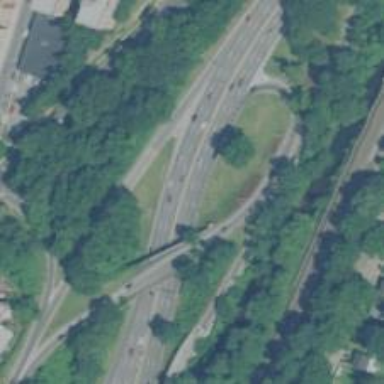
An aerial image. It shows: Motorway junction.